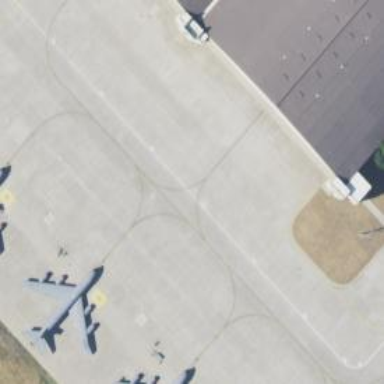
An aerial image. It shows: View of taxiway at the airport.